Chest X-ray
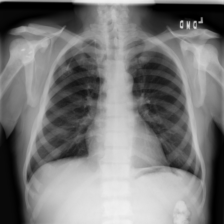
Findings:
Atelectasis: negative
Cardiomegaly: negative
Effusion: negative
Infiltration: negative
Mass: negative
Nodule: negative
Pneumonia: negative
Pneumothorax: negative
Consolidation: negative
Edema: negative
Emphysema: negative
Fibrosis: negative
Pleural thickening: negative
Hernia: negative